Question: in my solution I have an ASP.NET MVC3 project, and a WCF project that works with a database.
I use 'entity framework self tracking' and 'AutoMapper' to map objects.
My question is: how i can use 'AutoMapper' with Post Action like crate and delete and Edit methods
i see this <URL> but not help me
this give me an error 'argument type '...' is not assignable to parameter type '...''
'''
[HttpPost]
public ActionResult Create(MUser muser)
{
if (ModelState.IsValid)
{
Mapper.CreateMap<User, MUser>();
var user = Mapper.Map<User, MUser>(muser);
_proxy.SaveUser(user);
return RedirectToAction("Index");
}
return View(muser);
}
'''

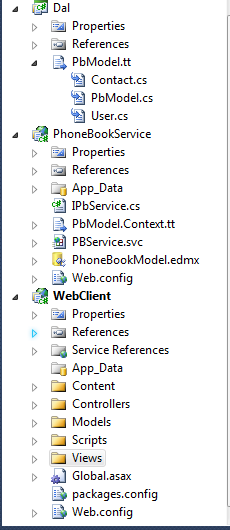
Answer: You shouldn't place the Mapper.CreateMap in your controller, you need to perform that action only once, so create a bootstrapper or something like that and call it from your application start method.
I think that's where your error comes from: you can create a mapping only once.
Oh, and you're defining the wrong types. You aren't trying to convert a User to a MUser, but you're doing it the other way around, so it should be:
'''
Mapper.CreateMap<MUser, User>();
Mapper.Map<MUser, User>(muser);
'''
Example of how to do this:
'''
public class MvcApplication : HttpApplication
{
// some methods
protected void Application_Start()
{
AreaRegistration.RegisterAllAreas();
RegisterGlobalFilters(GlobalFilters.Filters);
RegisterRoutes(RouteTable.Routes);
MappingsBootstrapper.Initialize(); // call the bootstrap class that I created
}
}
'''
Then I've got a project called 'Mappings' and it contains the bootstrap class and some 'configuration' classes (just like Entity Framework has EntityTypeConfiguration classes and Ninject has NinjectModules):
'''
public static class MappingsBootstrapper
{
public static void Initialize()
{
new UserMappings();
new BookcaseItemMappings();
}
}
'''
And the mappings:
'''
class UserMappings
{
public UserMappings()
{
Mapper.CreateMap<User, UserSetupViewModel>();
Mapper.CreateMap<UserSetupViewModel, User>();
}
}
class BookcaseItemMappings
{
public BookcaseItemMappings()
{
Mapper.CreateMap<NewBookViewModel, BookcaseItem>().ForMember(x => x.BookId, opt => opt.Ignore());
Mapper.CreateMap<BookcaseItem, BookcaseItemViewModel>()
.ForMember(x => x.Title, opt => opt.MapFrom(src => src.Book.Title))
.ForMember(x => x.Authors, opt => opt.MapFrom(src => src.Book.Authors.Select(x => x.Name).Aggregate((i, j) => i + ", " + j)))
.ForMember(x => x.Identifiers, opt => opt.MapFrom(src => (!string.IsNullOrEmpty(src.Book.Isbn10) ? ("ISBN10: " + src.Book.Isbn10 + "
") : string.Empty) +
(!string.IsNullOrEmpty(src.Book.Isbn13) ? ("ISBN13: " + src.Book.Isbn13) : string.Empty)))
.ForMember(x => x.Pages, opt => opt.MapFrom(src => src.Book.Pages))
.ForMember(x => x.ImageUri, opt => opt.MapFrom(src => src.Book.ThumbnailUriSmall));
}
}
'''
You can do it any way you like, you could just place all the mappings in your Application_Start() method, but I found this to be a clean and maintainable way.